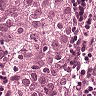
Metastatic tissue present: yes